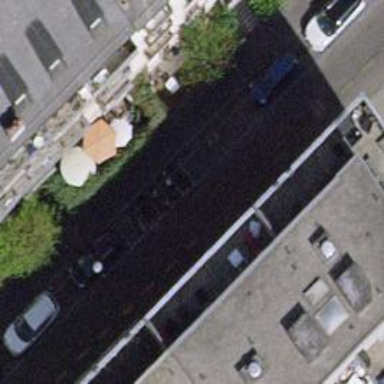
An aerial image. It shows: Motorcycle parking area.